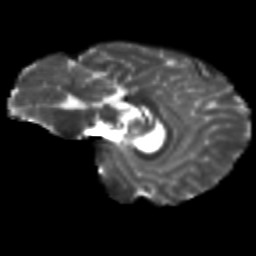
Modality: T2w
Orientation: sagittal
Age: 12
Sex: female
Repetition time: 9.4 s
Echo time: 0.089 s